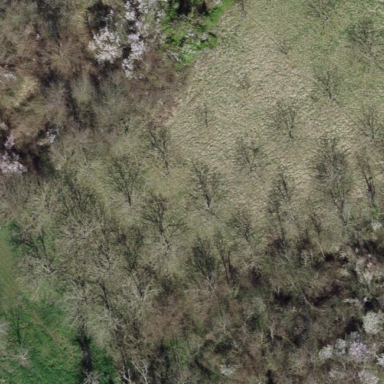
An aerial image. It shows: Orchard.